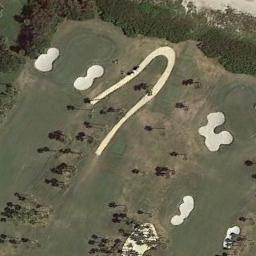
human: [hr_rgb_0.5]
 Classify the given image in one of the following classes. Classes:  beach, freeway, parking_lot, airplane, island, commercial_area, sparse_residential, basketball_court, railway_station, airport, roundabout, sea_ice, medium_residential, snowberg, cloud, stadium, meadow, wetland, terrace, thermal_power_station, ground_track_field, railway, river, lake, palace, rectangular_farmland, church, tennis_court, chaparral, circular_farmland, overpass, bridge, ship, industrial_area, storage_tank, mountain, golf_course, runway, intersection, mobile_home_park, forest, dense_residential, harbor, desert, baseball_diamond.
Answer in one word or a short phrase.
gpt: golf_course